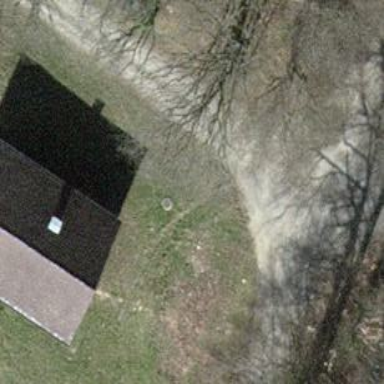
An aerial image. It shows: Gabled roof cabin.